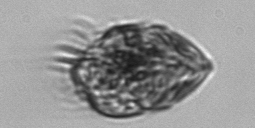
Label: Strombidium_morphotype1